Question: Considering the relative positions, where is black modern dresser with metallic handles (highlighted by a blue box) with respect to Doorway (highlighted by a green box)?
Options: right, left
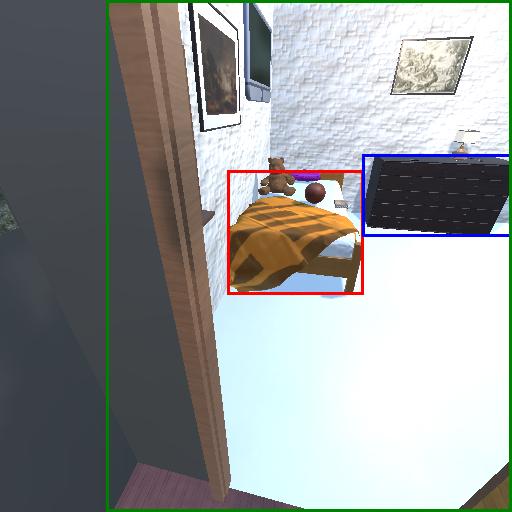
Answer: right